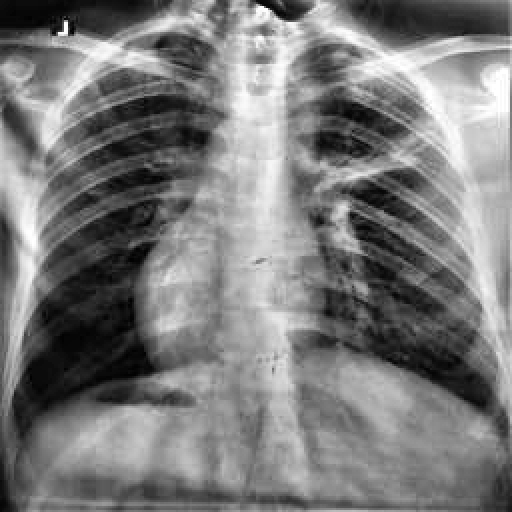
Finding: TUBERCULOSIS